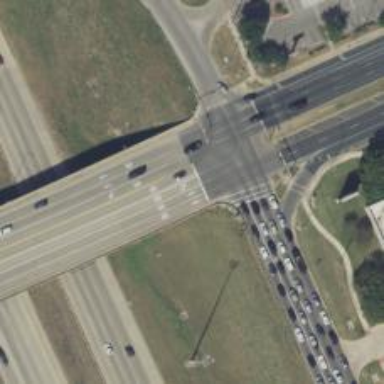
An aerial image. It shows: Bridge over trunk highway expressway.